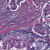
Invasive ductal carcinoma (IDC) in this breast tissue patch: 1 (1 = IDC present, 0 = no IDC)